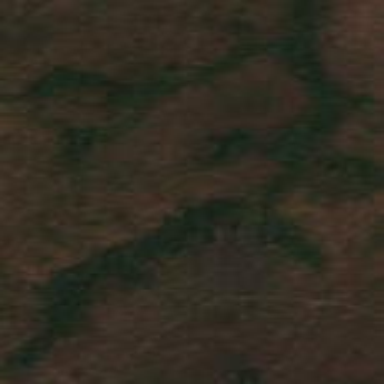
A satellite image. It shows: Forest area.